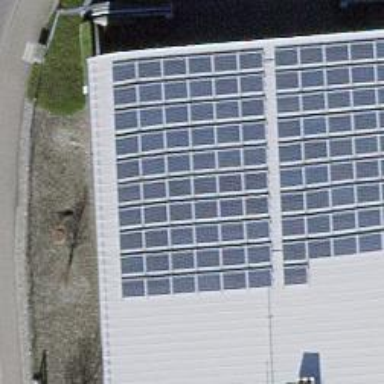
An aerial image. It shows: Solar power generator using photovoltaic panels.